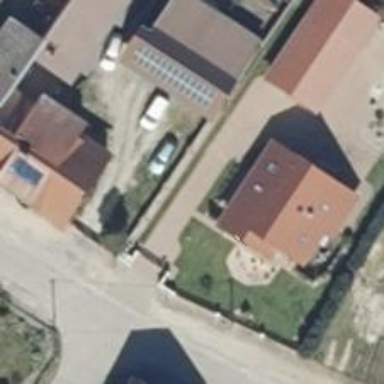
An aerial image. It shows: Gabled house with the roof oriented across.